Field crop: maize
Growth stage: 2
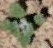
Species: chenopodium